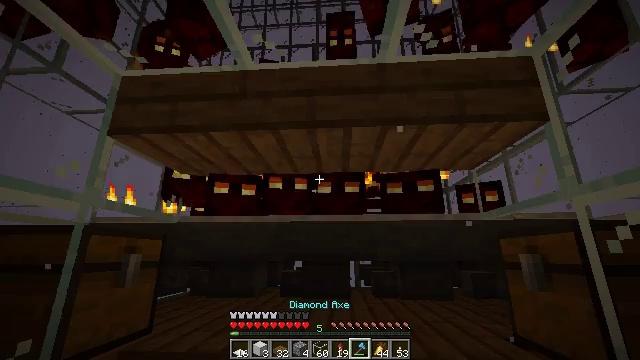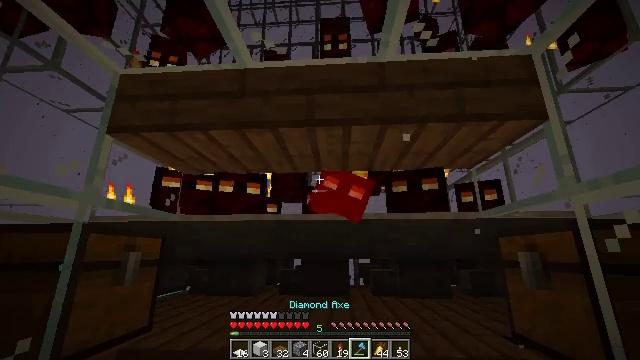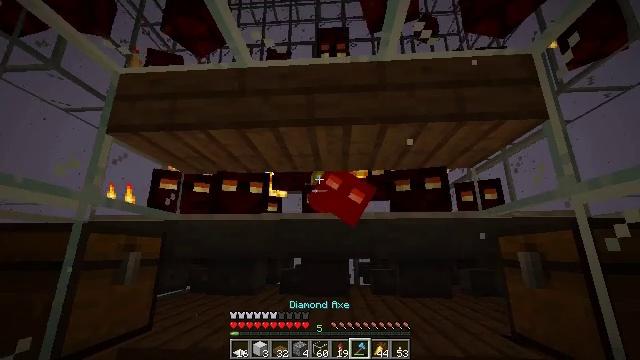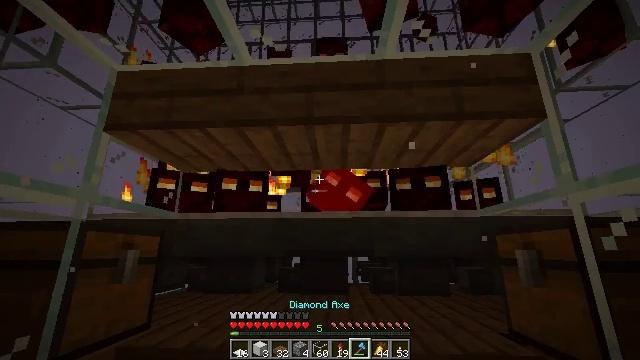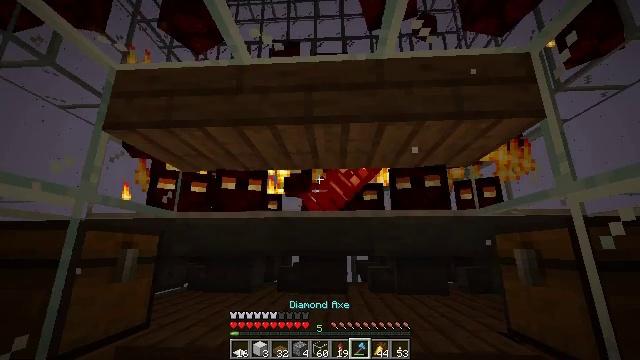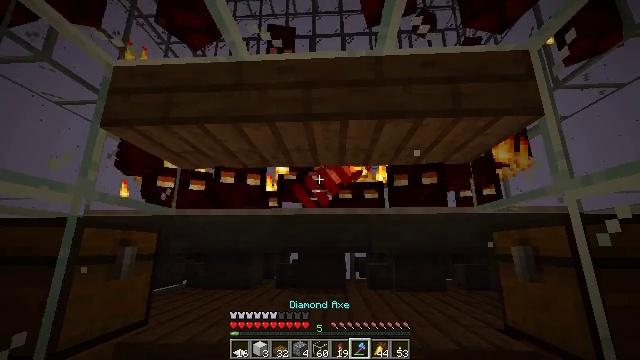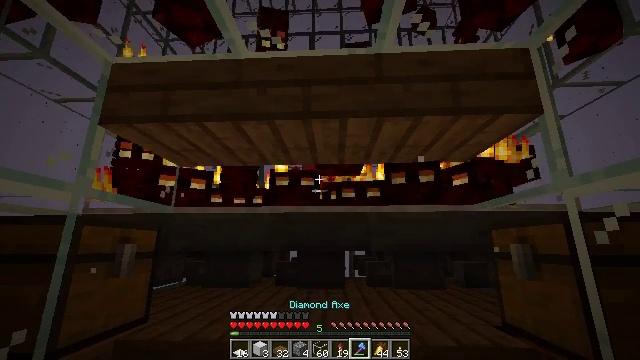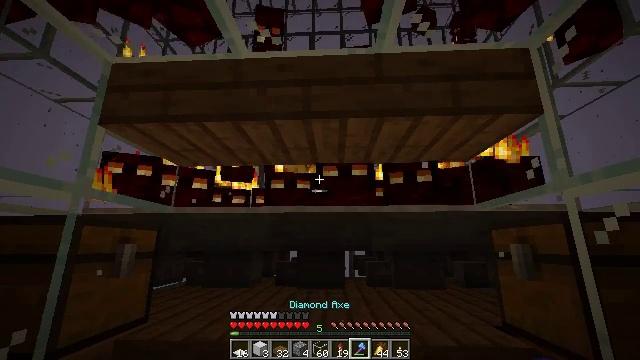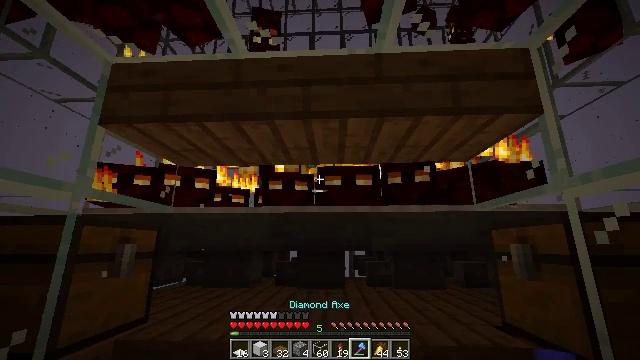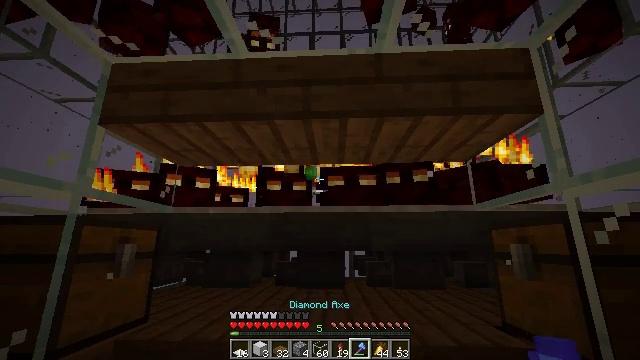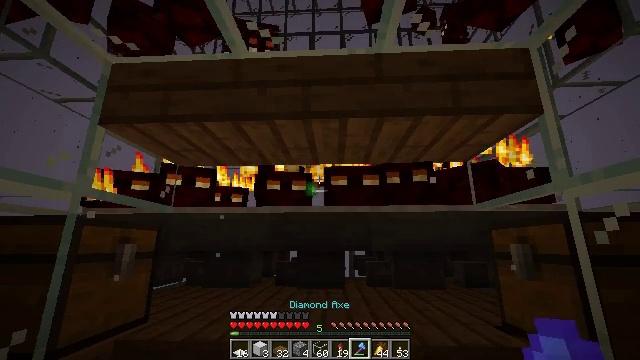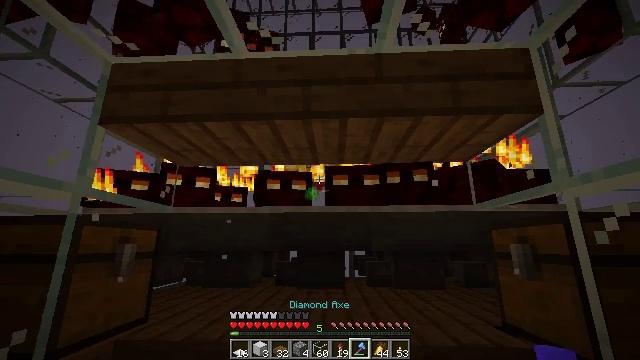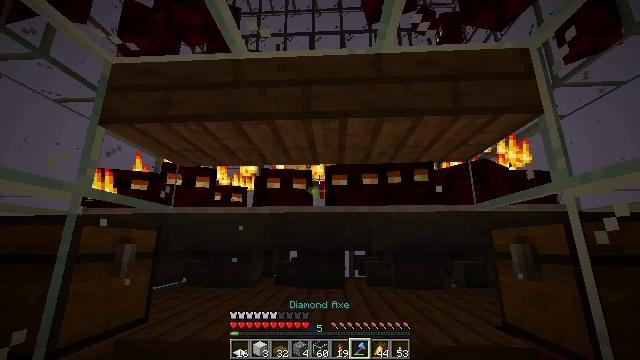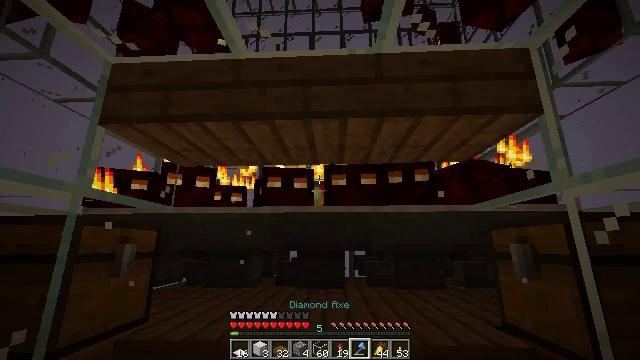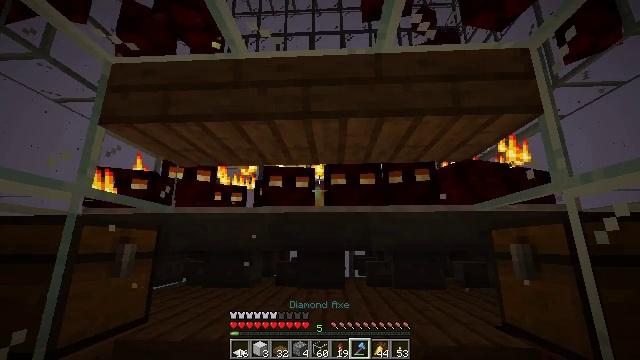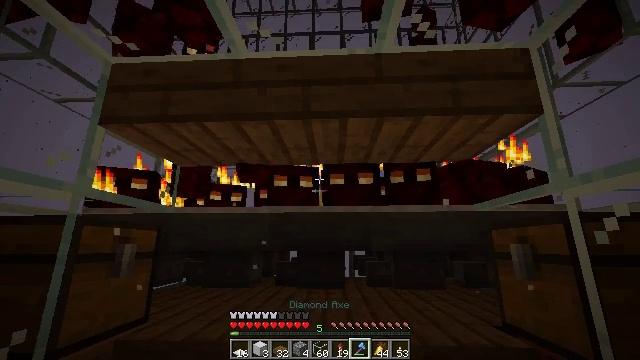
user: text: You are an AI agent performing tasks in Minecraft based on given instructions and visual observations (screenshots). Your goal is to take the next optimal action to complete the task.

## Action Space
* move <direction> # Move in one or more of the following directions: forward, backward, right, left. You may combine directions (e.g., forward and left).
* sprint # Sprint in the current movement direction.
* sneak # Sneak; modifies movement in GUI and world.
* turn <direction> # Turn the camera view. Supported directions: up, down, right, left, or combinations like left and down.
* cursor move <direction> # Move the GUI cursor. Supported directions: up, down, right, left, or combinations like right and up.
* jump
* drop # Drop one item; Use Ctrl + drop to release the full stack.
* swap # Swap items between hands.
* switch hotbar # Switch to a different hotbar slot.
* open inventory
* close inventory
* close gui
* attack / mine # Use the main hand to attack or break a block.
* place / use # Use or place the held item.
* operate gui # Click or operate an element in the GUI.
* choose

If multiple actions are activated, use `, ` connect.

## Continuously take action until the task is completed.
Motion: motion action
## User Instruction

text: Fight hostile mobs.
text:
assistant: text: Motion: no_op
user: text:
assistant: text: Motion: no_op
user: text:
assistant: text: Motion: no_op
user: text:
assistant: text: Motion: no_op
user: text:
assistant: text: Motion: no_op
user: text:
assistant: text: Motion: no_op
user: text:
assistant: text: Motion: no_op
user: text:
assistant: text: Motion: no_op
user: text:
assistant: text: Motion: no_op
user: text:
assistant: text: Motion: no_op
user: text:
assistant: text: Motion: attack / mine
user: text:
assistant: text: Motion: attack / mine
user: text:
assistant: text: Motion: attack / mine
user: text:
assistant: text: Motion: attack / mine
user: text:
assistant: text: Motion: no_op
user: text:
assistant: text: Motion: no_op
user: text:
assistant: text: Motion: no_op
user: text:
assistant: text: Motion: no_op
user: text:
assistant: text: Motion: no_op
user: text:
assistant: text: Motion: no_op
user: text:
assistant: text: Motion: no_op
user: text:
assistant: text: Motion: no_op
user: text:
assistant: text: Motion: no_op
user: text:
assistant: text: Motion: no_op
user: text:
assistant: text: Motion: no_op
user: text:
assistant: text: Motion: no_op
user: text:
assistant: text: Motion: no_op
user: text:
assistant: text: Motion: no_op
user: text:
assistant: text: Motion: no_op
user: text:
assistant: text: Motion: no_op